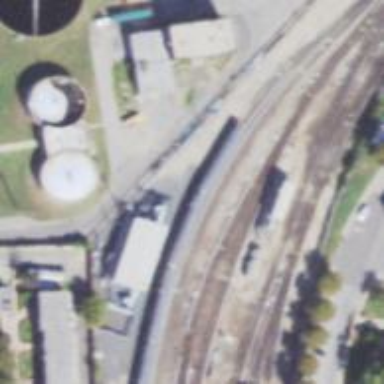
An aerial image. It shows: Electrified rail service yard.